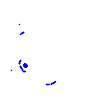
Particle: pion